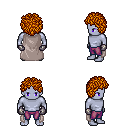
a pixel art fantasy rpg character, male body template, dark elf, purple skin, gray cape, magenta pants, dark blonde curly afro hairstyle, metal gloves, four views (front, back, left, right), 2x2 character sprite sheet, small pixel art, hard edges, no anti-aliasing